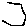
Label: hexagon